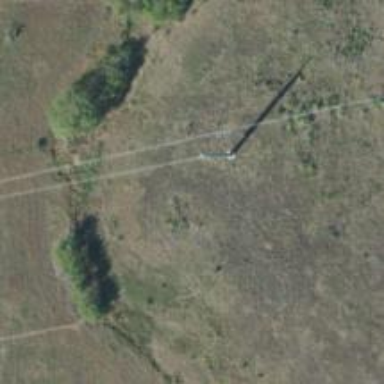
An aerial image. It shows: Power pole.